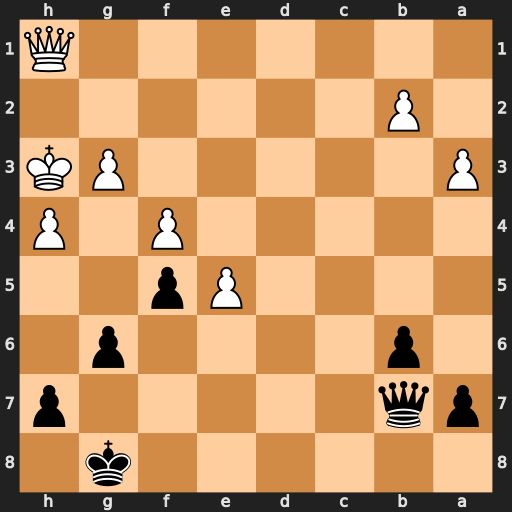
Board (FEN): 6k1/pq5p/1p4p1/4Pp2/5P1P/P5PK/1P6/7Q
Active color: b
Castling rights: -
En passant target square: -
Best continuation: Qxh1#